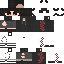
A female human skin with dark skin, wearing brown long hair dressed in a blue hoodie and black pants, featuring a closed mouth.